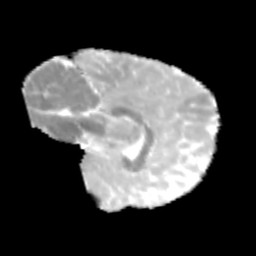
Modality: MD
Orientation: sagittal
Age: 11
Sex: male
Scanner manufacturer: siemens
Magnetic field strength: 3 T
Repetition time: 3.8 s
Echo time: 0.07 s